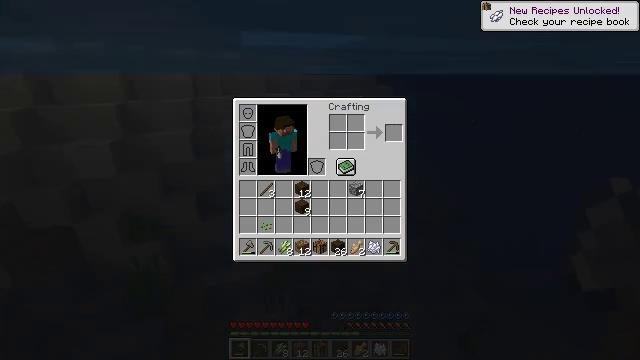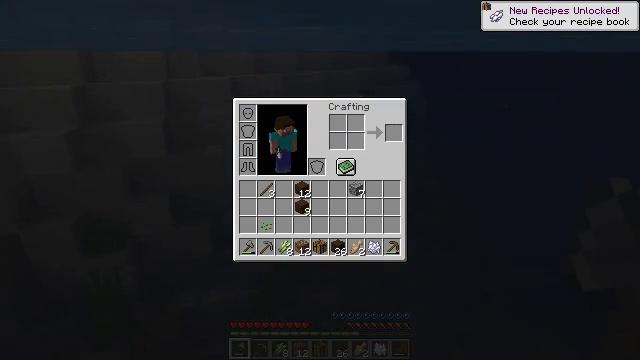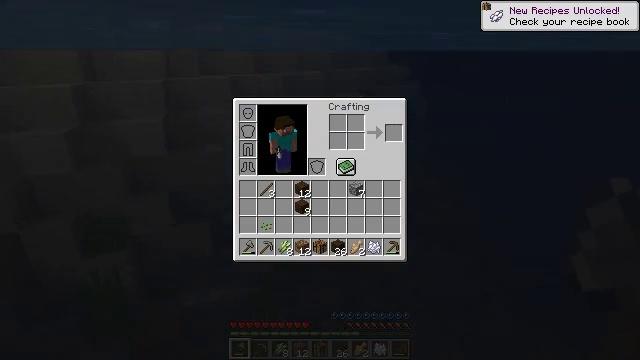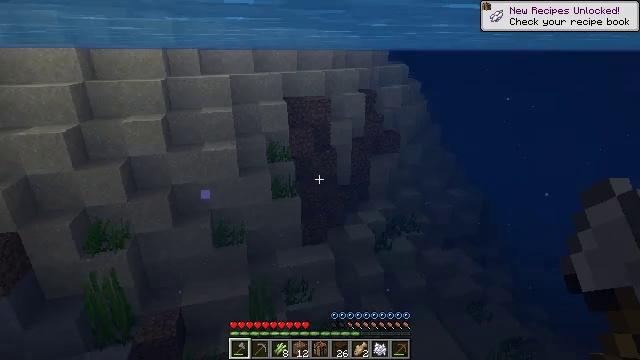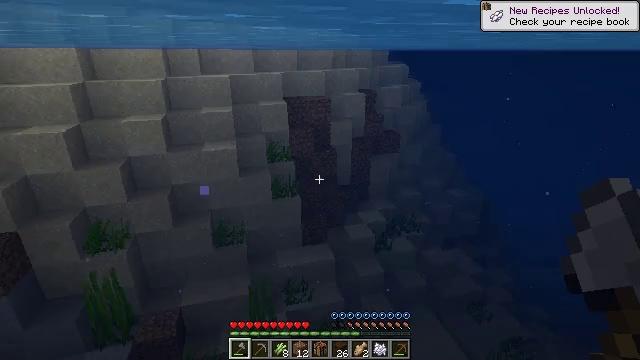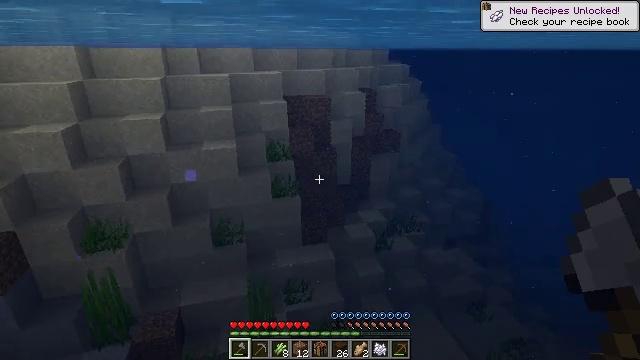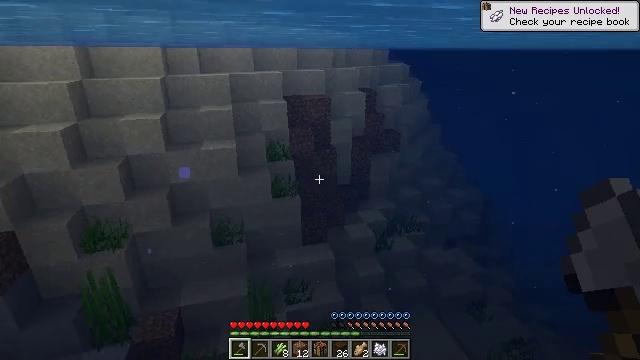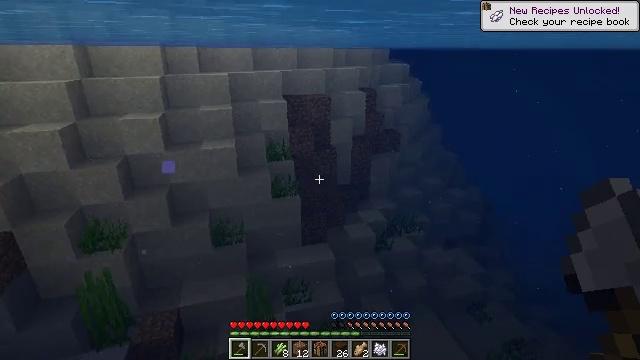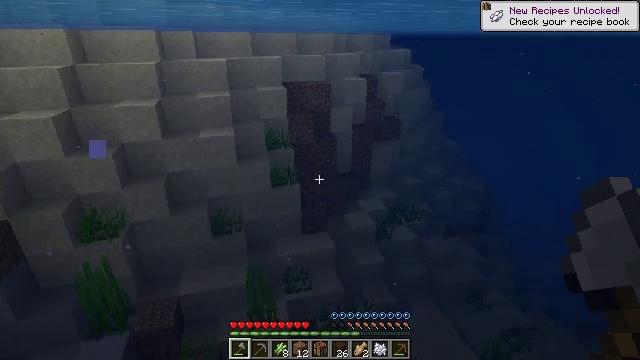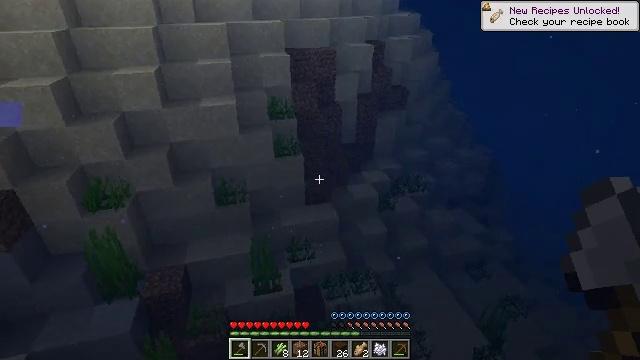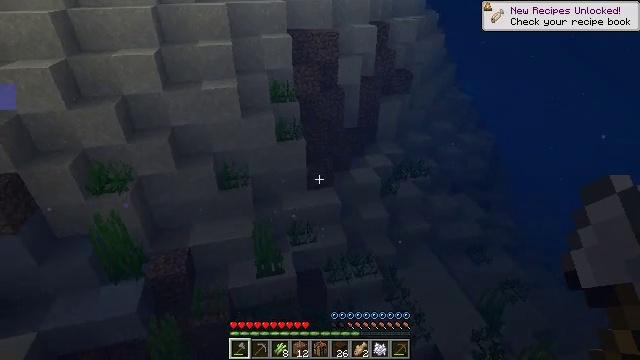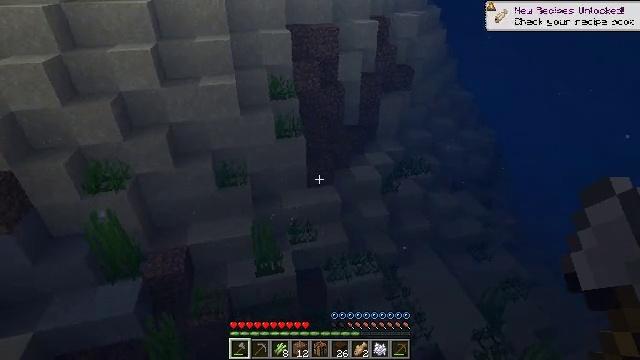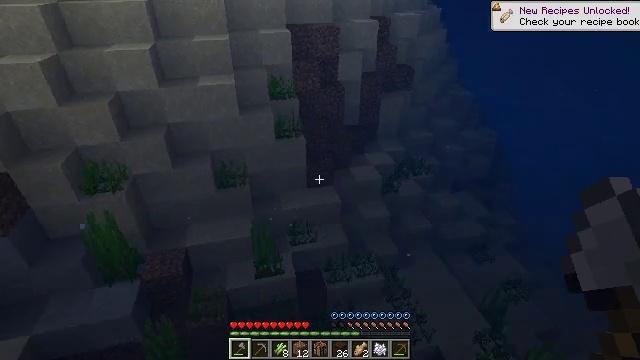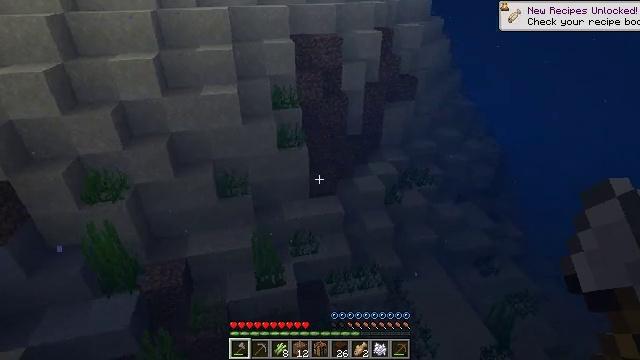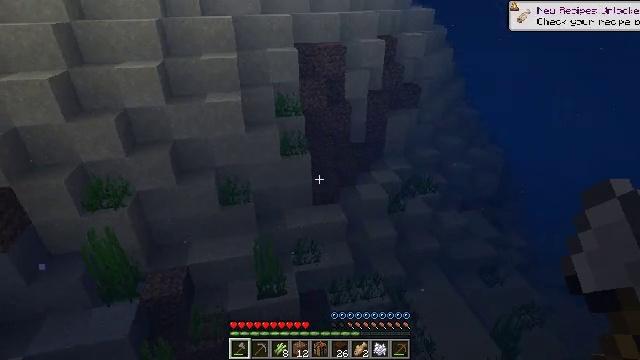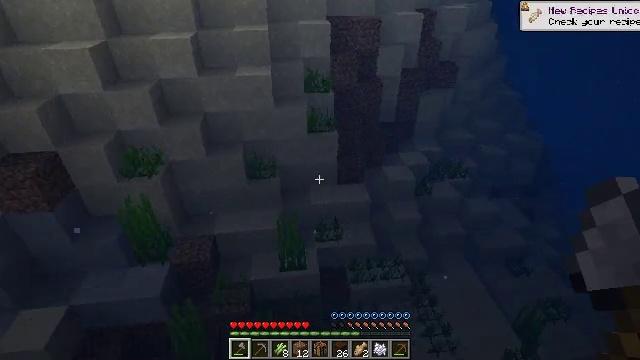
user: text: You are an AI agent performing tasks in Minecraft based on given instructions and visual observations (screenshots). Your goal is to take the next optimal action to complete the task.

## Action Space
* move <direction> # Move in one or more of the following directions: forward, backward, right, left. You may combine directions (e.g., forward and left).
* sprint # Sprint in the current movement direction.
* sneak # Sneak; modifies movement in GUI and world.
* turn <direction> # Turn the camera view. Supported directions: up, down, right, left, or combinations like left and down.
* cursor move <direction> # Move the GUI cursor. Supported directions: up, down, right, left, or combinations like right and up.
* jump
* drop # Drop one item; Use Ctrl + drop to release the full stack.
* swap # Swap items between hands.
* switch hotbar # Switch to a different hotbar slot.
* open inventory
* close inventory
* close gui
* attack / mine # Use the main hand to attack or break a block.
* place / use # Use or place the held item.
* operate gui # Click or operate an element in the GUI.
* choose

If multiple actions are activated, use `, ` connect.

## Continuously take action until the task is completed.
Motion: motion action
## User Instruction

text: Hunt a tropical fish.
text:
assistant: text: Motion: no_op
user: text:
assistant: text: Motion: no_op
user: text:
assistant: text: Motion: close inventory
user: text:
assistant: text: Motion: move forward, close inventory
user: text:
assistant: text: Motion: move forward, close inventory
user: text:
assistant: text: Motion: move forward
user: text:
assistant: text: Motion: move forward
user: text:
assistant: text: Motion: move forward, turn down
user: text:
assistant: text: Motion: move forward, turn down
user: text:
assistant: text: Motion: move forward, turn down
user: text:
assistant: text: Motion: move forward
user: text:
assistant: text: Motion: move forward
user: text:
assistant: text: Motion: move forward, turn up
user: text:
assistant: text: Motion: move forward, turn up
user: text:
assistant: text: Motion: move forward, turn left and down
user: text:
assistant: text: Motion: turn left and down
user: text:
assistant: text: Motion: turn left and down, attack / mine
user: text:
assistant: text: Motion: turn left and down, attack / mine
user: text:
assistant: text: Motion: turn left and down, attack / mine
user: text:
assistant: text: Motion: no_op
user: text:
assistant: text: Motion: no_op
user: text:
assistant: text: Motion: no_op
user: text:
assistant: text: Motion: turn down
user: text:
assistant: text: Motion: turn right and down
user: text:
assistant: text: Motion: turn right and down
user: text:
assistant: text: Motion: turn right and down
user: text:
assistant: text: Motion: turn right and down
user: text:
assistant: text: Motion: turn right and down
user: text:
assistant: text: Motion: turn right and down
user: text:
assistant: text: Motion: turn right and down